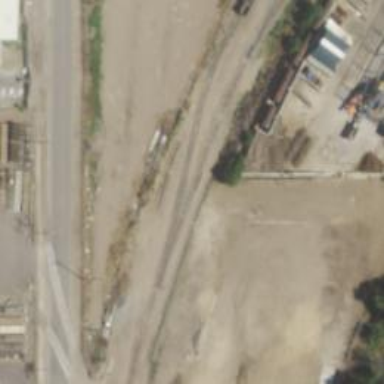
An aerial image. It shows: Railway siding for service.